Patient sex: F
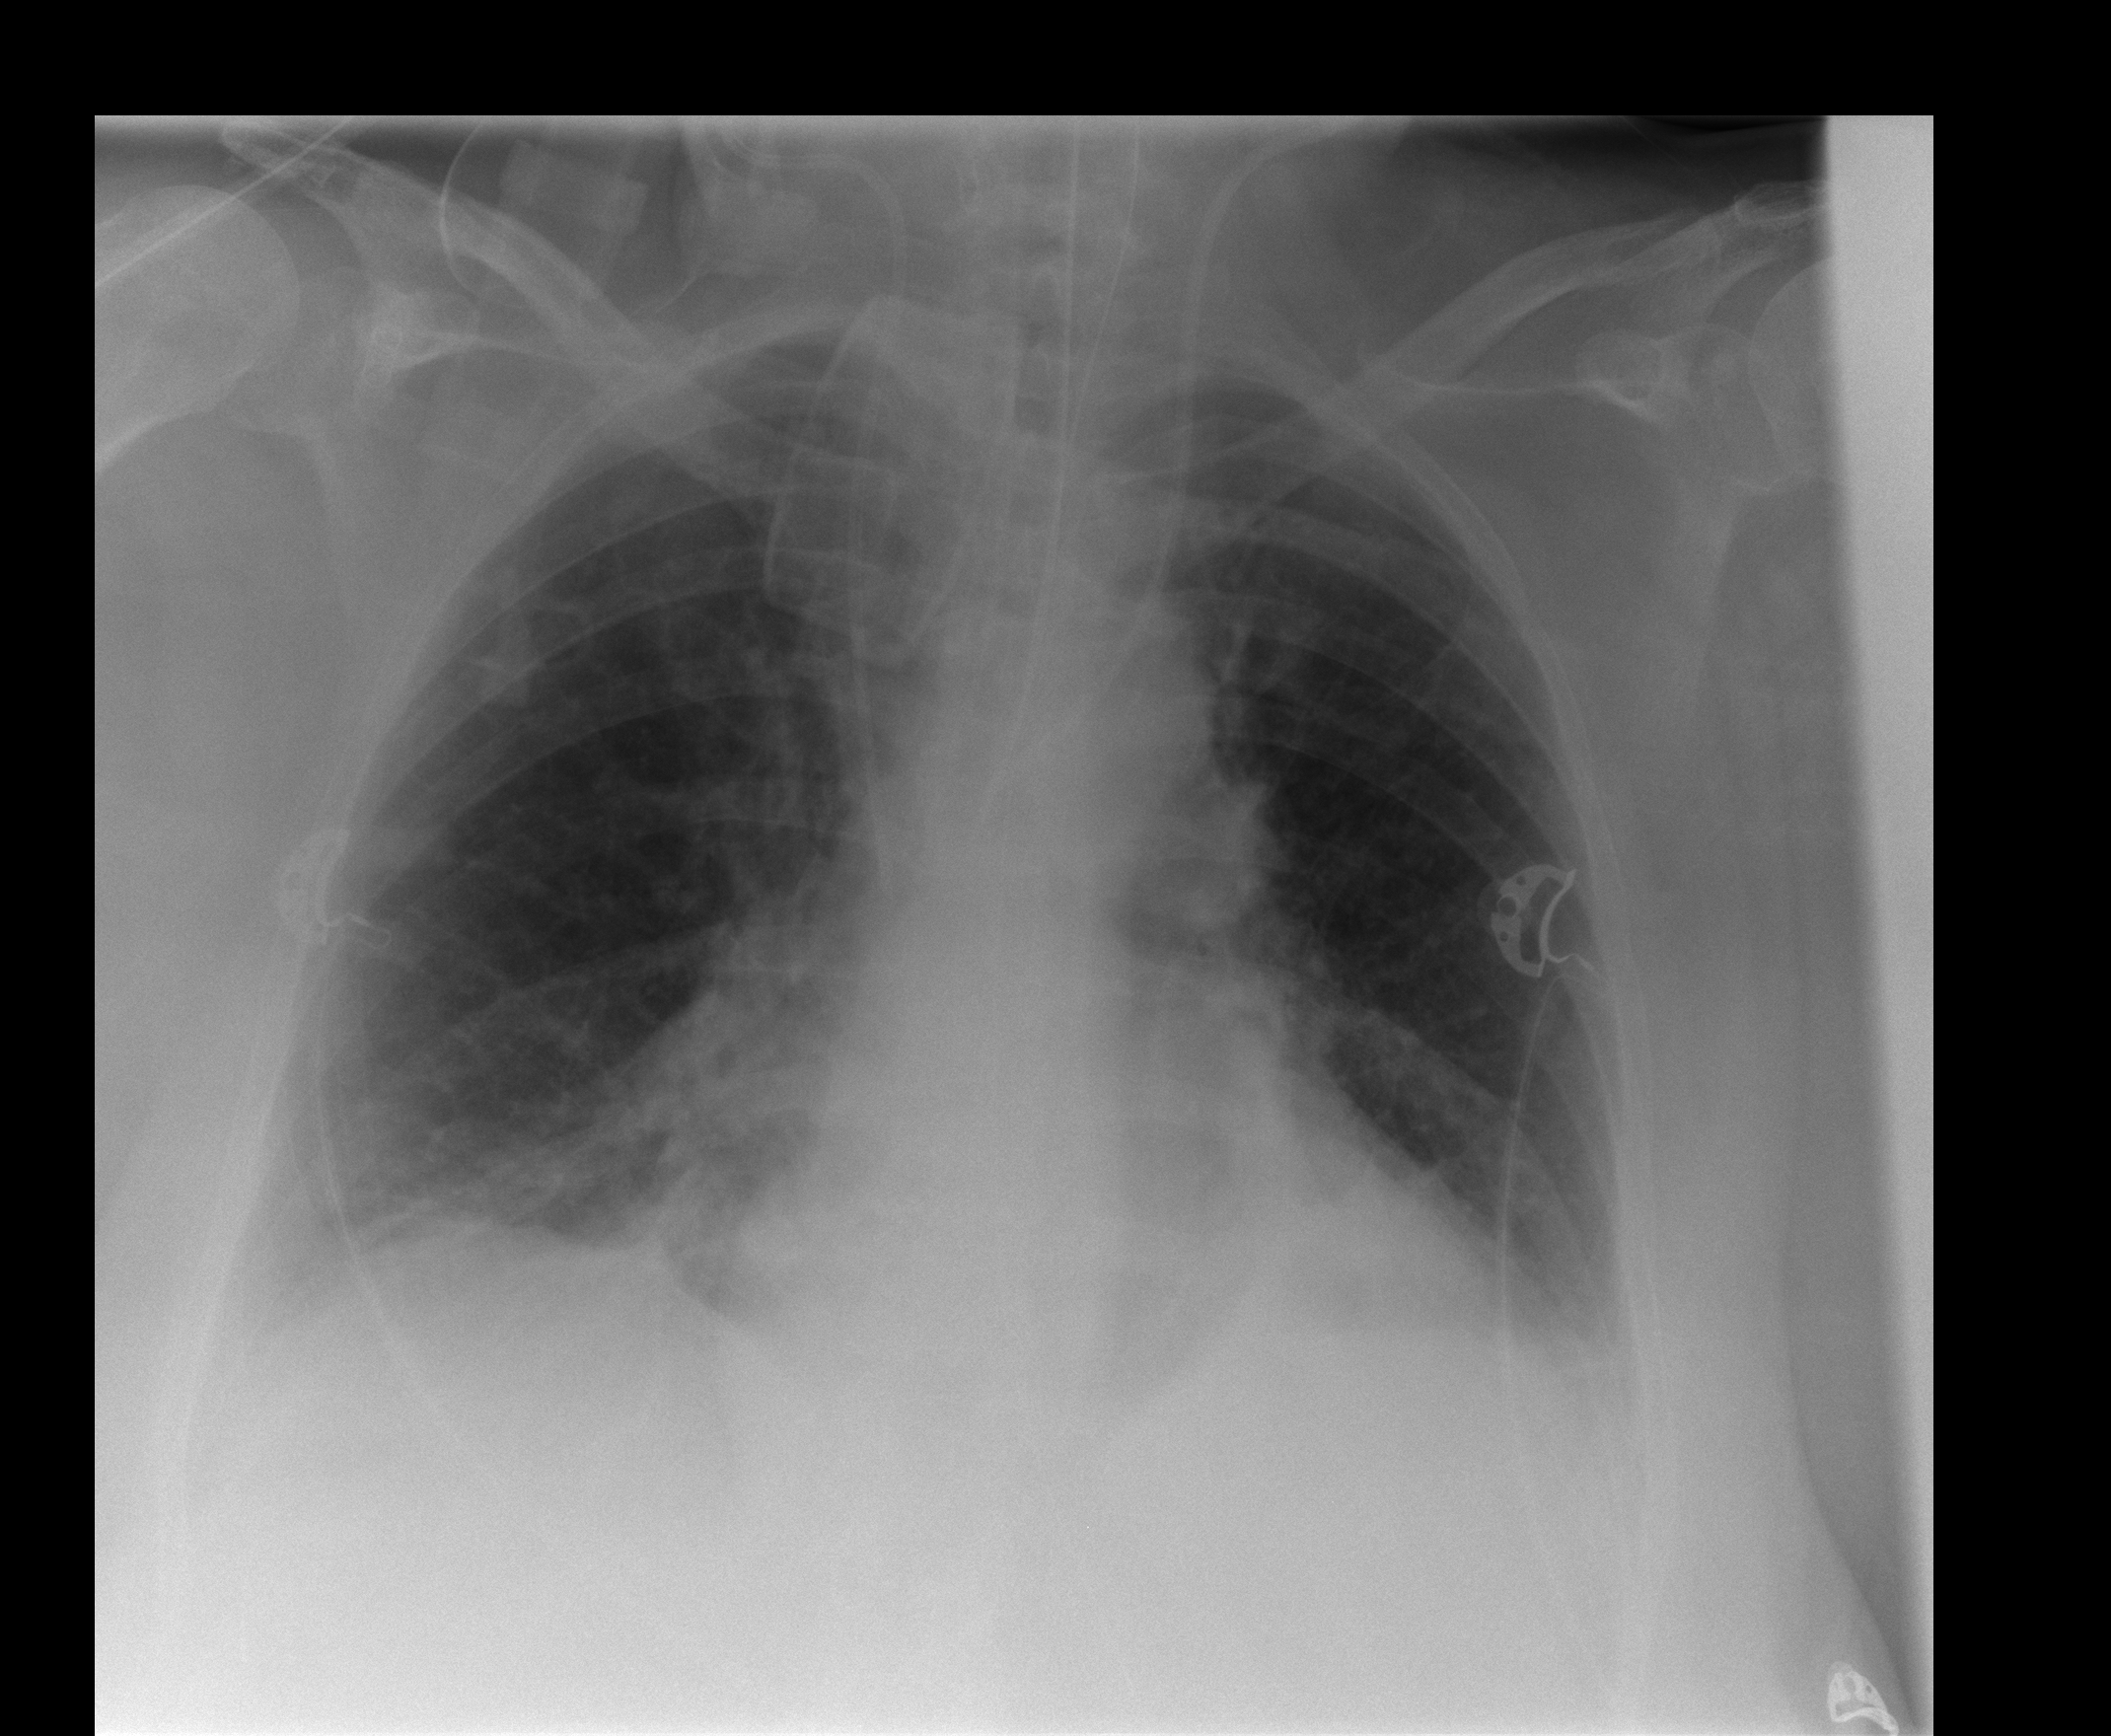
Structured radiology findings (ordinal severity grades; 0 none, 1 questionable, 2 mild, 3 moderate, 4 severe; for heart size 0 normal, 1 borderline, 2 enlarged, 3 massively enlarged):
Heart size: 2
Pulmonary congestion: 2
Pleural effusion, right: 2
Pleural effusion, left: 2
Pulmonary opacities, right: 0
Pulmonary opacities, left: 0
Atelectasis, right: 2
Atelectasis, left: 2